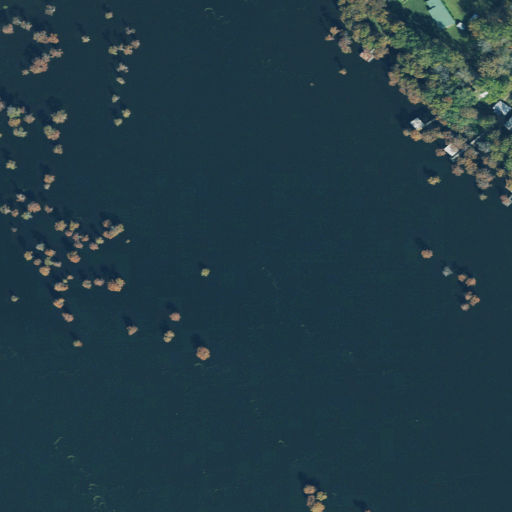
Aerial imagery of depression(s) in Texas named Ames Spring Basin containing open water, grassland, woody wetlands, evergreen forest, herbaceous wetlands, mixed forest, and pasture